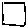
Label: square